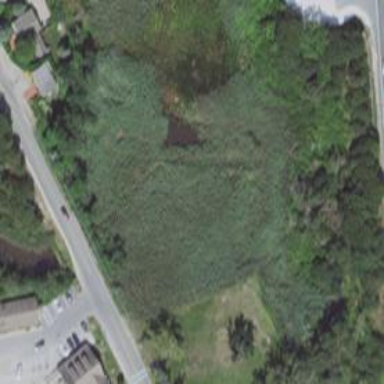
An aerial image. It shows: Wetland area characterized by wet meadow.